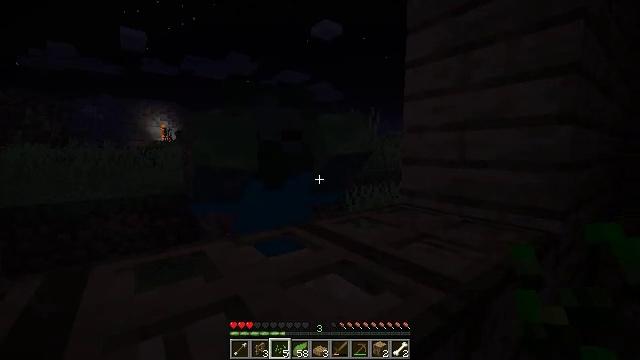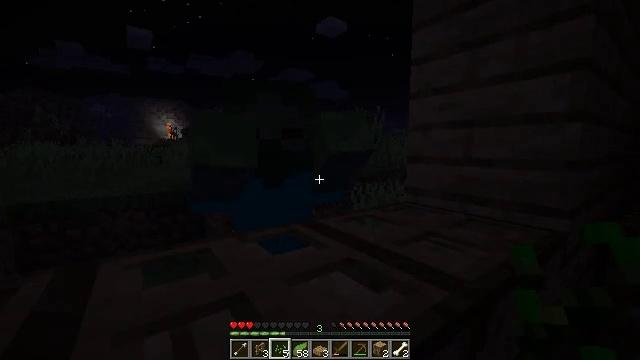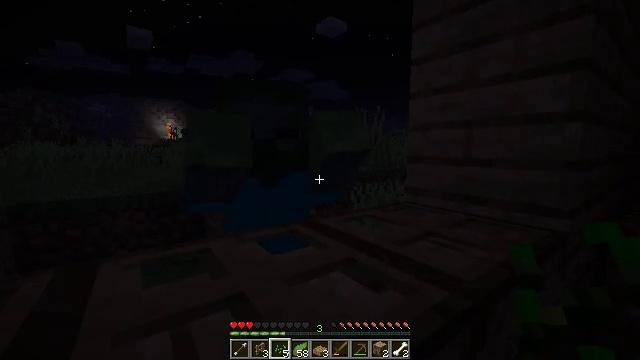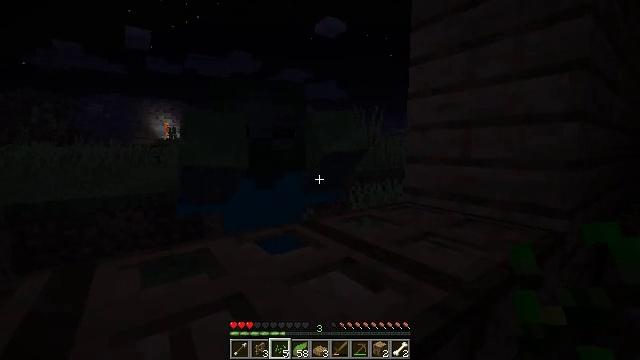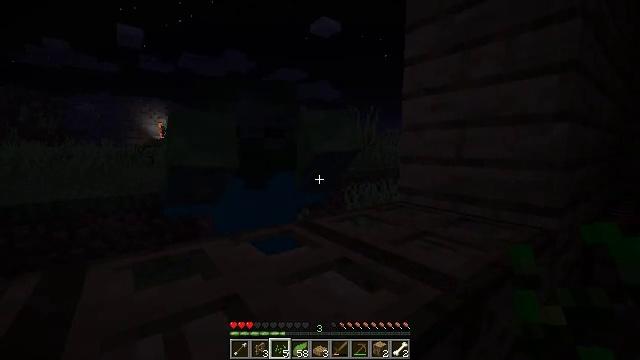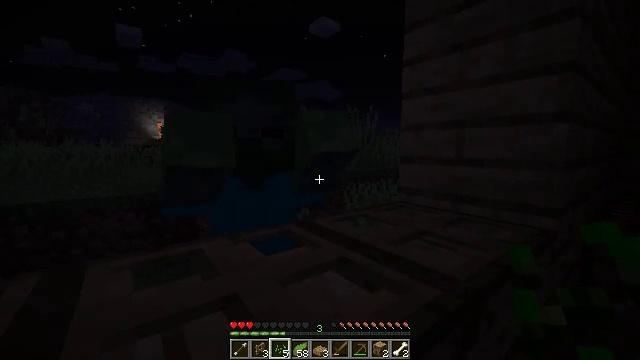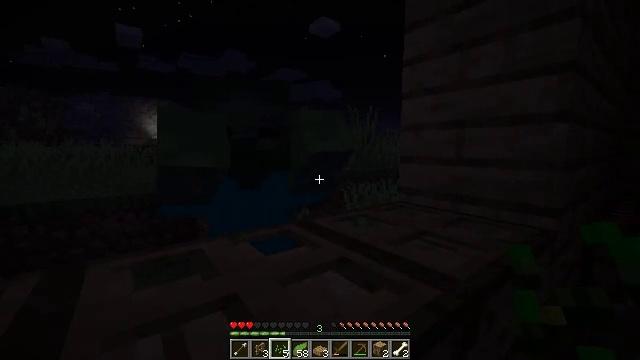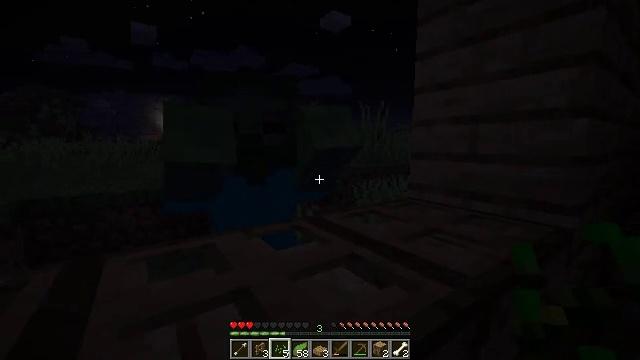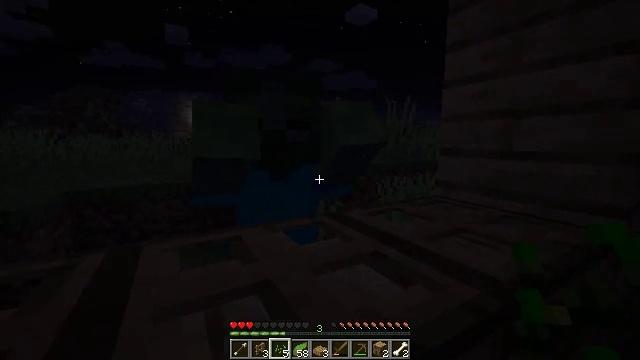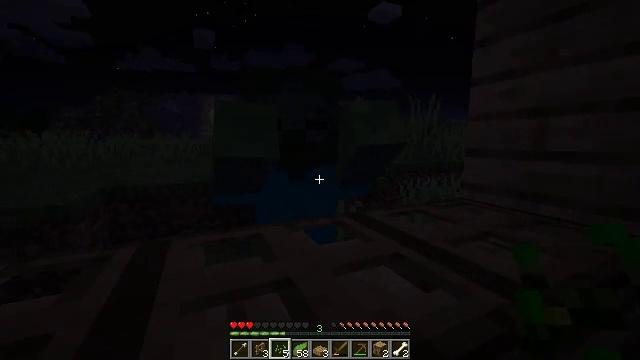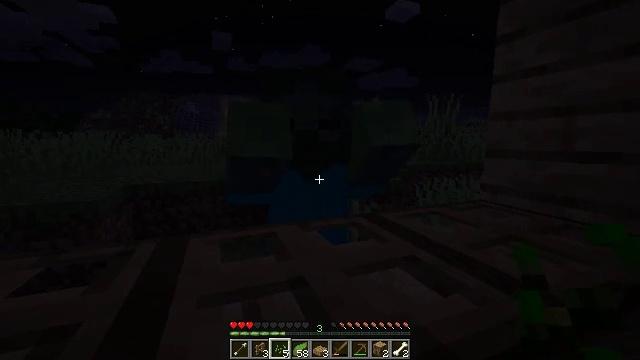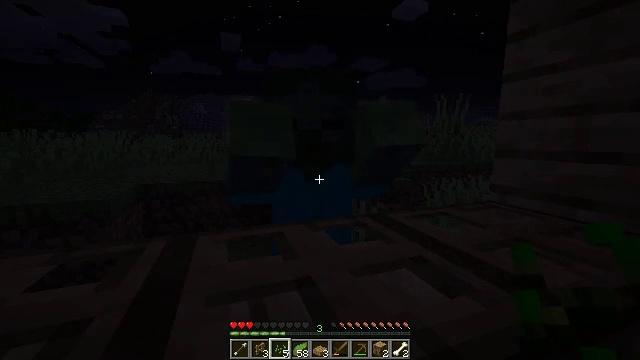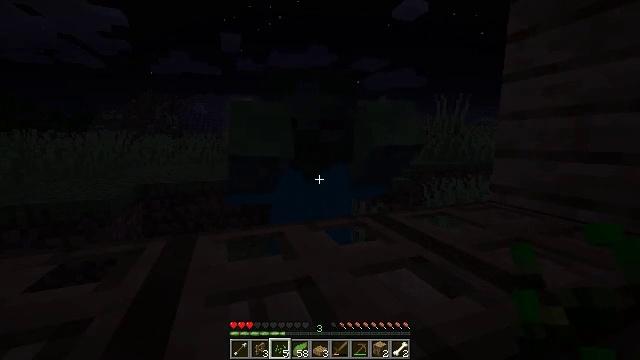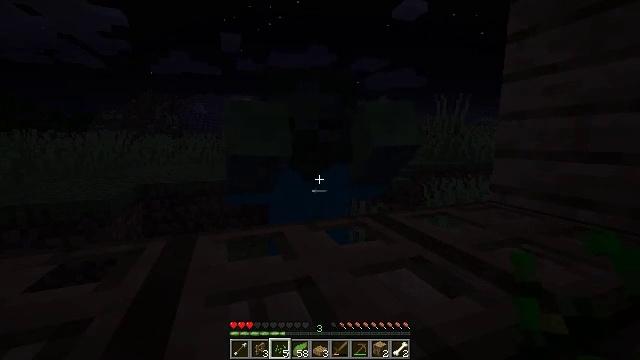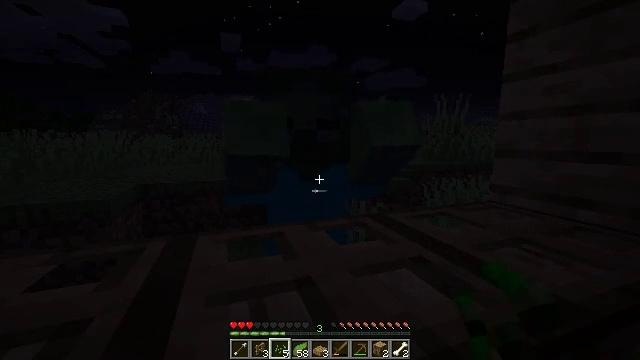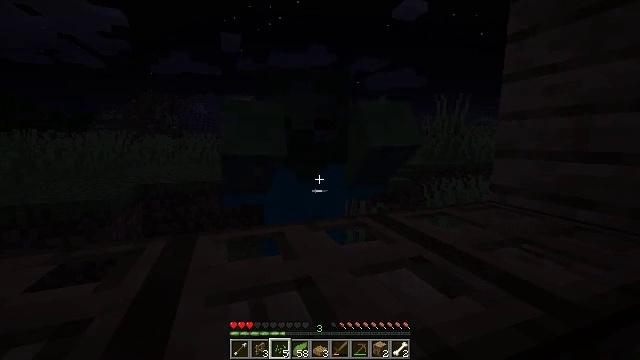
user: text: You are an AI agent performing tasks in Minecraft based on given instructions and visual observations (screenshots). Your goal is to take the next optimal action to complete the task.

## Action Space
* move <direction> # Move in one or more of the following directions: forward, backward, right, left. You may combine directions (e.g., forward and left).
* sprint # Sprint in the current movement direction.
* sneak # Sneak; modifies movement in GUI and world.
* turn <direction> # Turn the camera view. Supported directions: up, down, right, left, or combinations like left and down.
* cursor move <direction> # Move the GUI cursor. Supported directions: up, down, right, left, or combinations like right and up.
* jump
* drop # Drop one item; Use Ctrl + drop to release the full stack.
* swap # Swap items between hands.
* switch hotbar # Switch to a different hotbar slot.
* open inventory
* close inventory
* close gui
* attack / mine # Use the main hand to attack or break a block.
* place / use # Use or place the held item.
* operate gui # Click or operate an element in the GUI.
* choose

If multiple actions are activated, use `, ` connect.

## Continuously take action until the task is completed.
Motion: motion action
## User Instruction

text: Hunt the zombie.
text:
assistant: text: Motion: turn left
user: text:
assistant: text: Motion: no_op
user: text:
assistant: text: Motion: no_op
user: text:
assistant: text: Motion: turn right
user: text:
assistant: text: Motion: no_op
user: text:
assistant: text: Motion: no_op
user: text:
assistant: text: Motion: turn left
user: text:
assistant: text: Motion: turn left
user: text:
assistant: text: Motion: turn left
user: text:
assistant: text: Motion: turn left
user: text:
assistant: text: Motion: turn left
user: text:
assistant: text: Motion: no_op
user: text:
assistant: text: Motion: attack / mine
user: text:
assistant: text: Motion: attack / mine
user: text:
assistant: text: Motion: attack / mine
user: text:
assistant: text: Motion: attack / mine
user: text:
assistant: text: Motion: no_op
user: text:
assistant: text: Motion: attack / mine
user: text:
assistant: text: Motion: attack / mine
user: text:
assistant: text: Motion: turn left, attack / mine
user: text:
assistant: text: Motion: no_op
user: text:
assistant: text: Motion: attack / mine
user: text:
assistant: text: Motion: attack / mine
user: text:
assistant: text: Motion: attack / mine
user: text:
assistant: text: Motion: no_op
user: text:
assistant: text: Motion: attack / mine
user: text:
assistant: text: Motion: attack / mine
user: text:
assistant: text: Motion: attack / mine
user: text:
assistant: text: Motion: no_op
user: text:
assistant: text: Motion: attack / mine